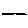
Label: line